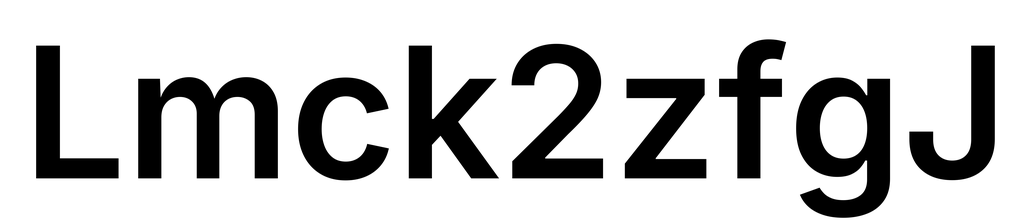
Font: Inter_SemiBold